Question: I am trying to highlight a custom UIButton when i tapping like following picture.

I want to spread white light like above image.
Any property that i need to use for that?
Thanks.
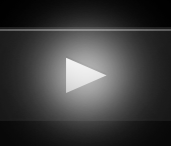
Answer: In your xib->select button->Show your attribute inspector
set this property as in image below
and by code
'''
btn.showsTouchWhenHighlighted = YES;
'''
Hope it helps you..